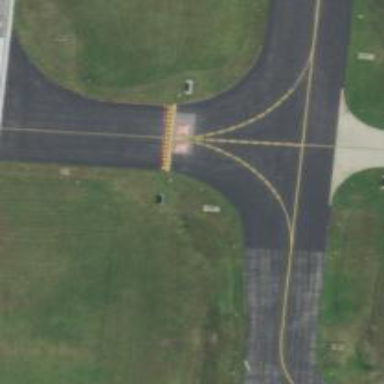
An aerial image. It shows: View of taxiway at the airport.